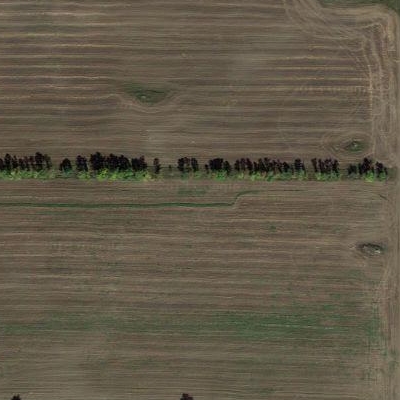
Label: Field